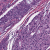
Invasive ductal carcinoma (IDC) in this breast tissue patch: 1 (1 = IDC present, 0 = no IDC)